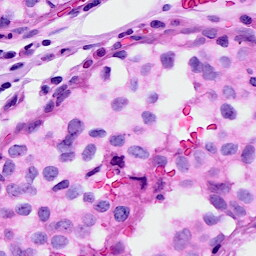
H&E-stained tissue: Breast